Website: macys
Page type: customer-info-address
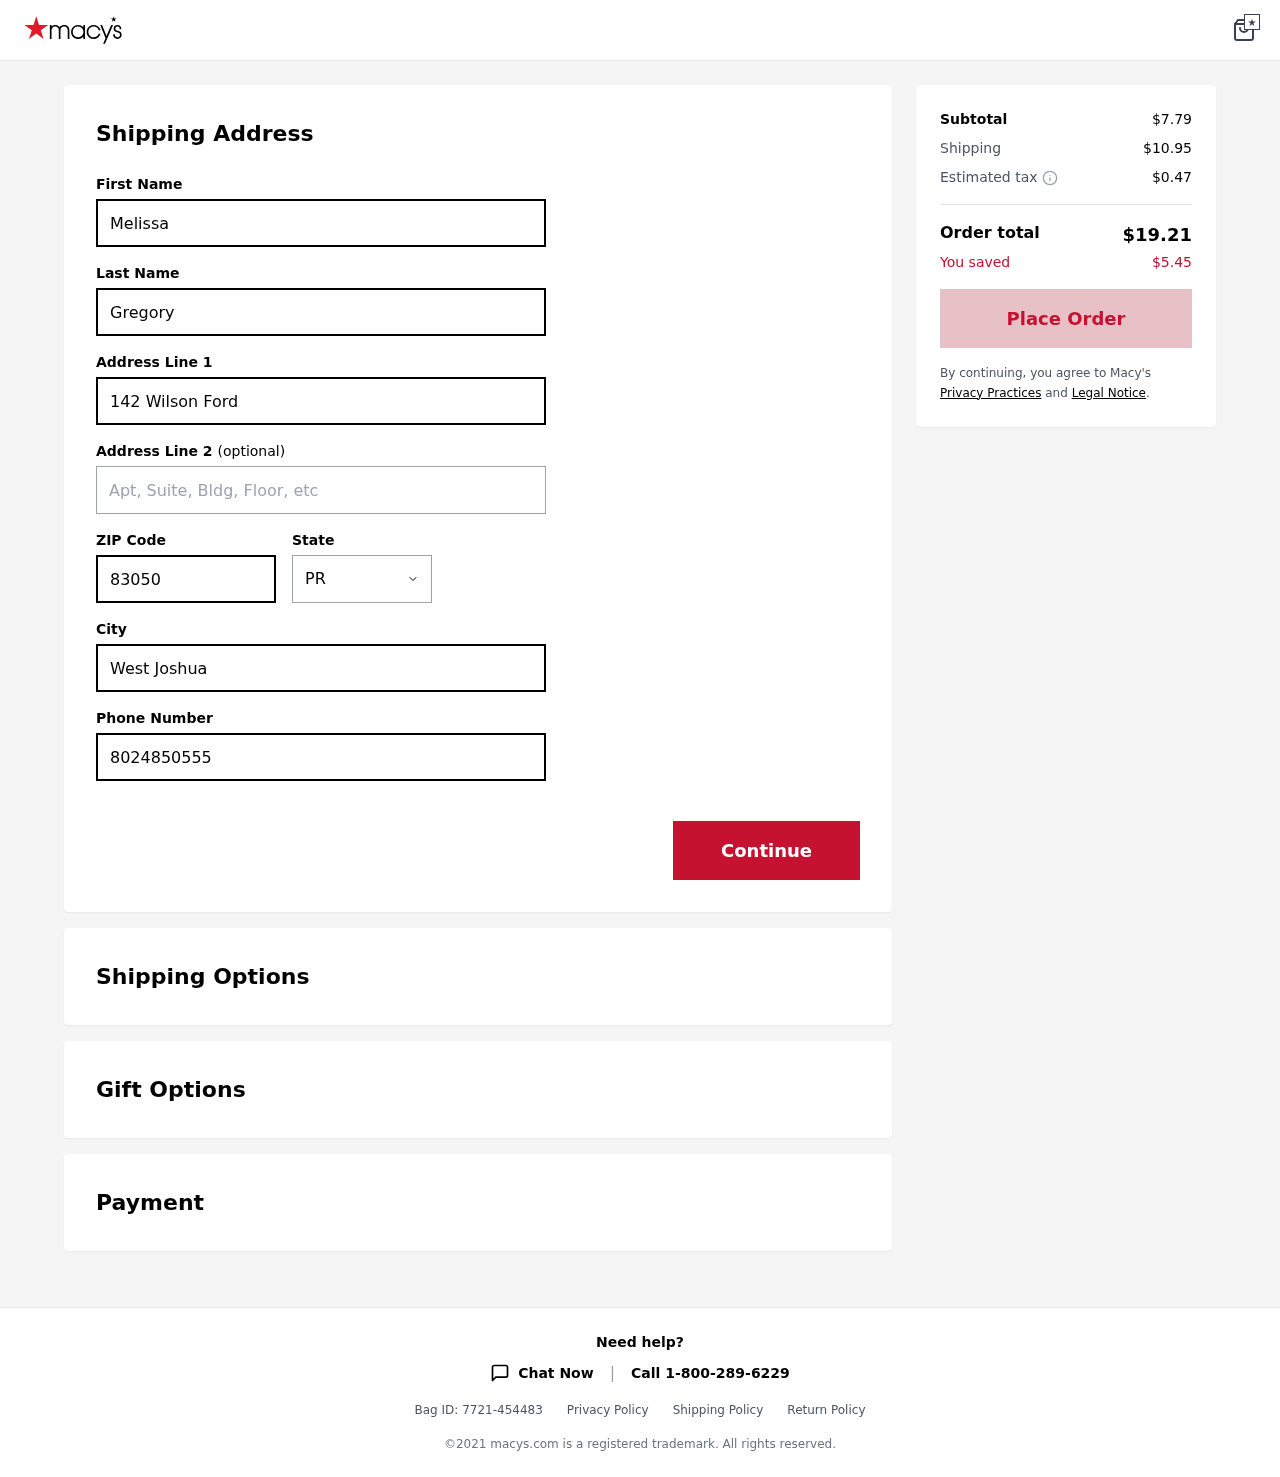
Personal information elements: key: PII_CITY
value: West Joshua
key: PII_FIRSTNAME
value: Melissa
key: PII_LASTNAME
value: Gregory
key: PII_PHONE
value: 8024850555
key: PII_POSTCODE
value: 83050
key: PII_STATE
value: PR
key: PII_STREET
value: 142 Wilson Ford
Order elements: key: ORDER_SUBTOTAL
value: $7.79
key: ORDER_SHIPPING_COST
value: $10.95
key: ORDER_TAX
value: $0.47
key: ORDER_TOTAL
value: $19.21
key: ORDER_SAVINGS
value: $5.45